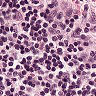
Metastatic tissue present: no